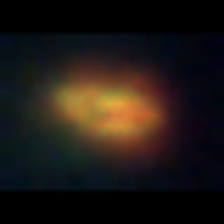
Taxon: Unknown_phyto
Group: Unknown